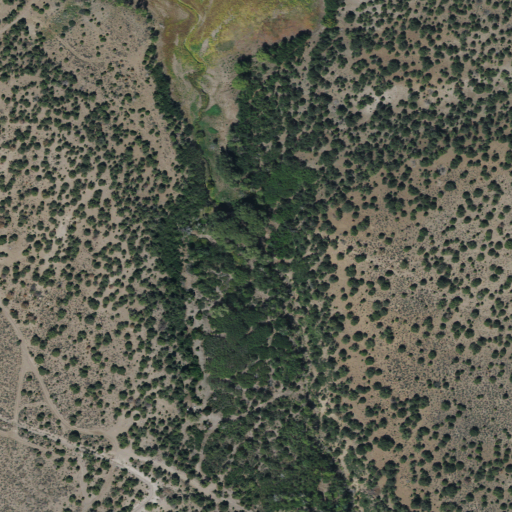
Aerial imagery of valley in Utah named Boulder Canyon containing evergreen forest, shrub, deciduous forest, and low intensity development